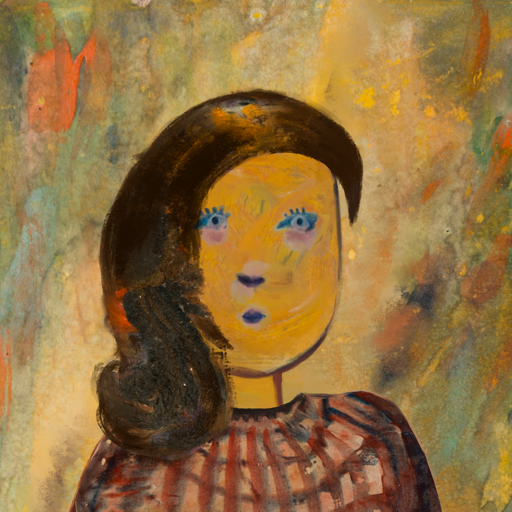
Background: Comrade, Head And Neck Front: After_Raid, Face Front: Hill_Girl, Bust: Orphan, Hair Front: Gypsy_Queen, Head Accessory: Blank, Second Necklace: Blank, Necklace: Blank, Baby: Blank